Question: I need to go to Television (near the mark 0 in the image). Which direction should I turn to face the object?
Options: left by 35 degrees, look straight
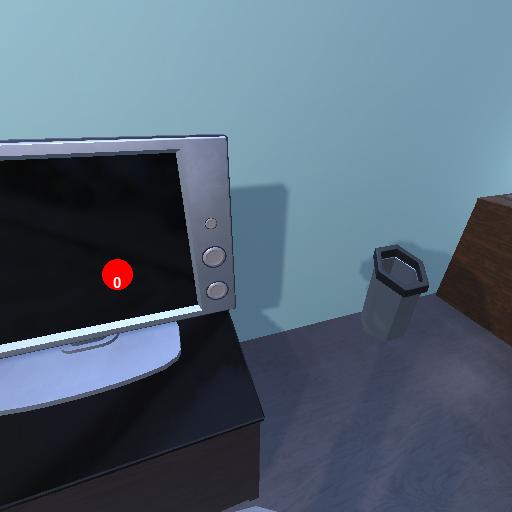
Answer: left by 35 degrees